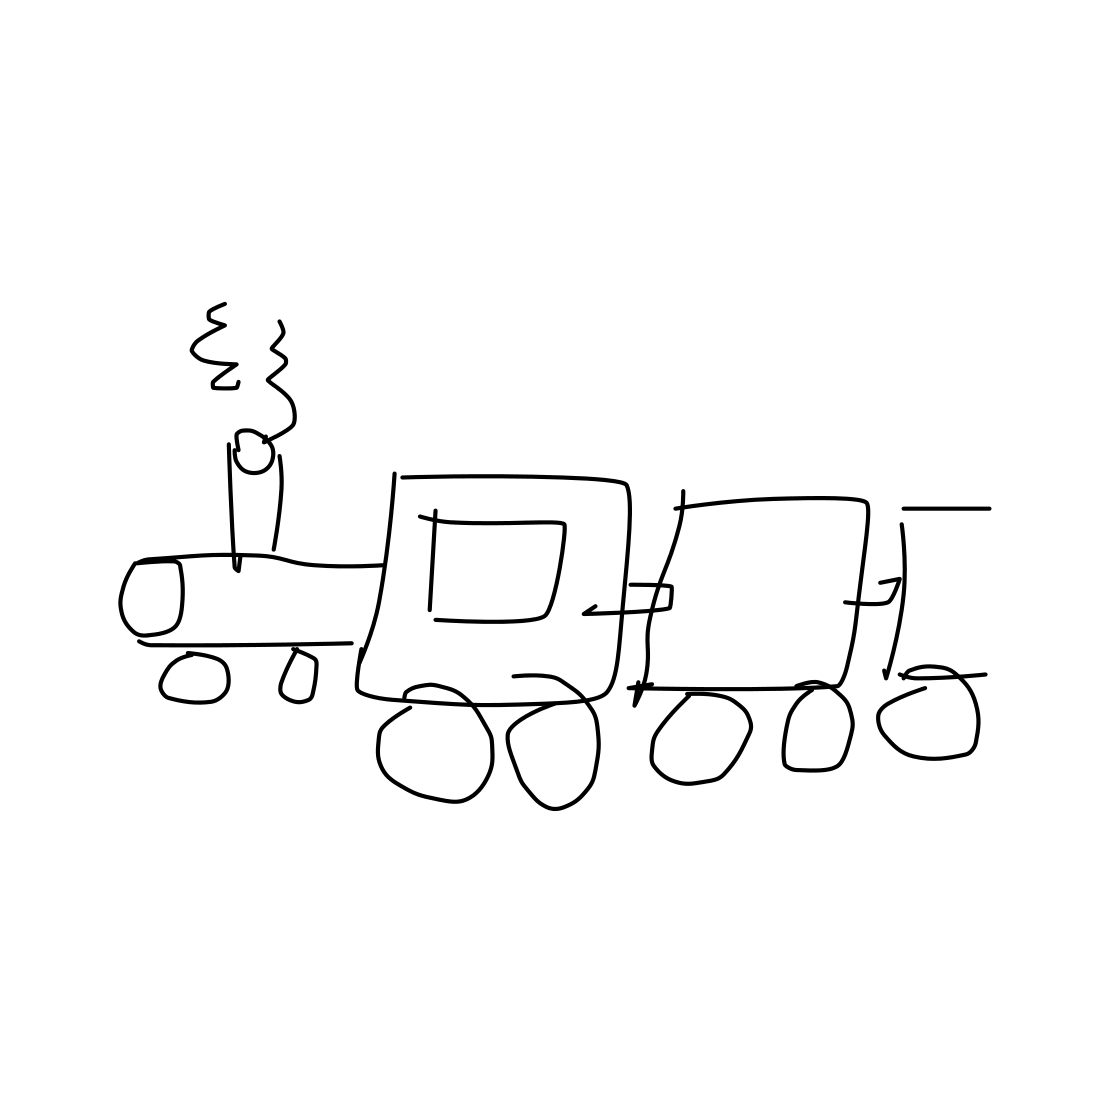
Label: train